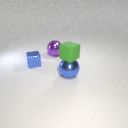
large blue metal sphere in front of small blue metal cube